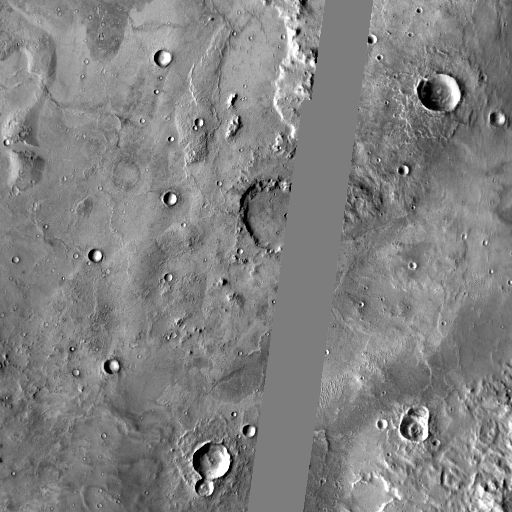
Crater classes present: Background, Other, Layered, Buried, Secondary